Field crop: tomato
Growth stage: 1
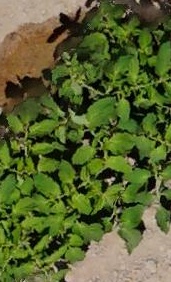
Species: tomato